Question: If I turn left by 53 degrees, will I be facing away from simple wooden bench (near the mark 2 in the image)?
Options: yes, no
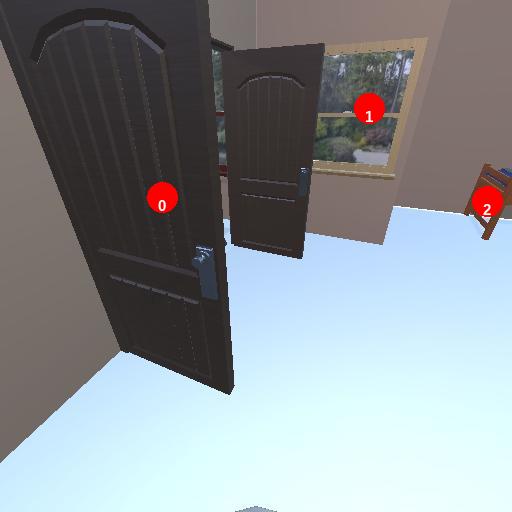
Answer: yes